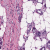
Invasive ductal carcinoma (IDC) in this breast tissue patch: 1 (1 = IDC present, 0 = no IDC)